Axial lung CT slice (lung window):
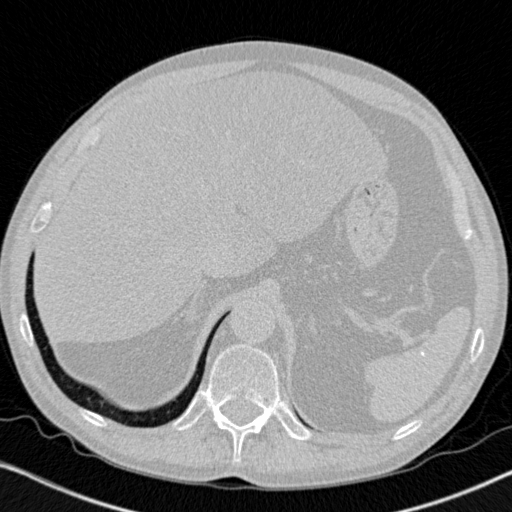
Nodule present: no